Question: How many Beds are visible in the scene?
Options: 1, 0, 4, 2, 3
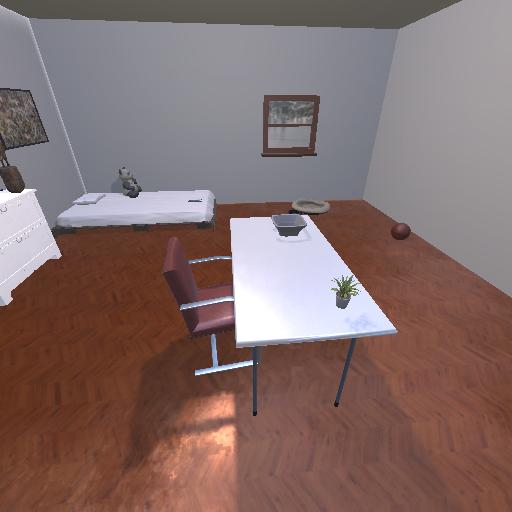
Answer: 1